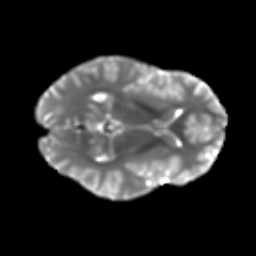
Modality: T2w
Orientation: axial
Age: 16
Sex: male
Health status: ill
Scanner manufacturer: ge
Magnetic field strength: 3 T
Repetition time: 6.752 s
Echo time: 0.079 s